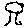
Label: tree